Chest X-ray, AP view. Patient: 18 years old, sex M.
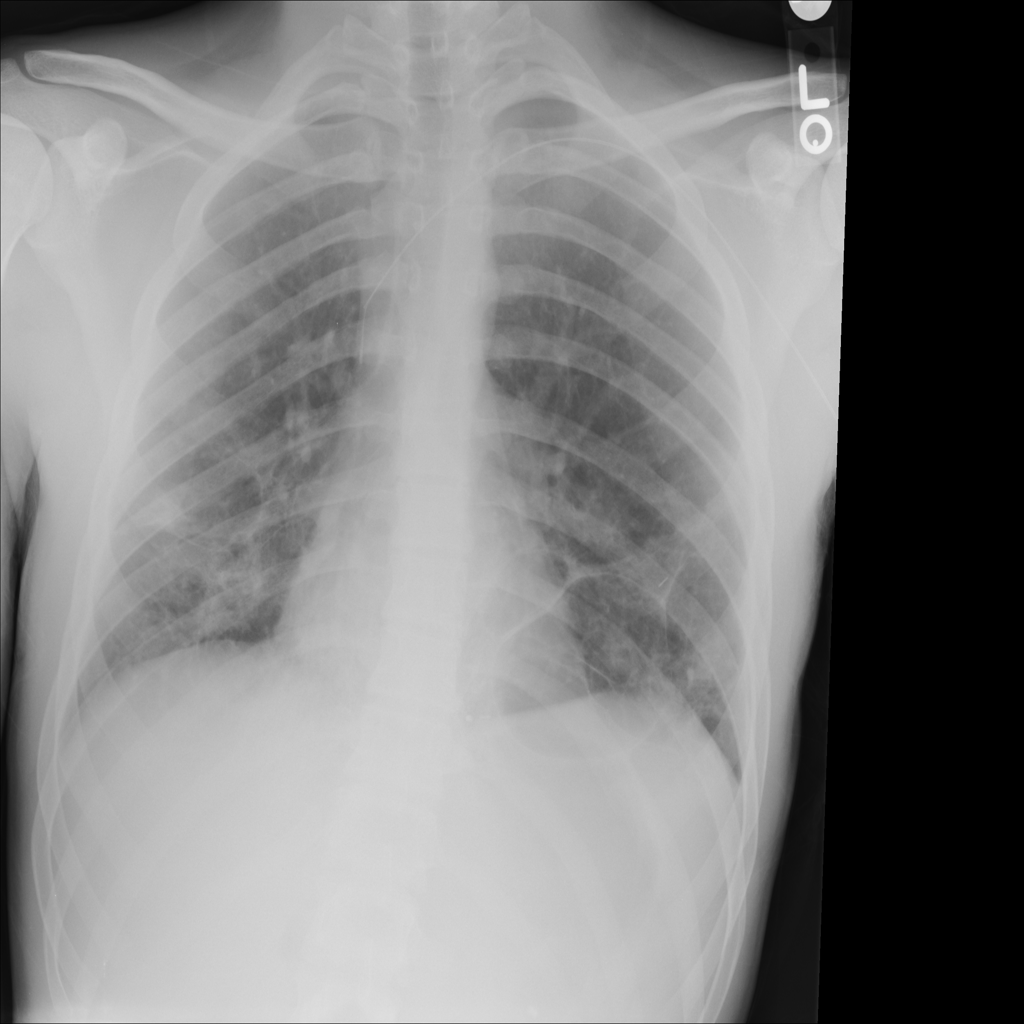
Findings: No Finding